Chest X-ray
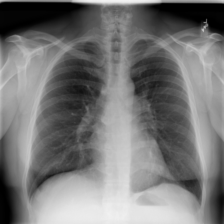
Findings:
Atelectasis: negative
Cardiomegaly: negative
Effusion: negative
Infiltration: negative
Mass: negative
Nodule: negative
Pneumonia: negative
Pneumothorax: negative
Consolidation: negative
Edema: negative
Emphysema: negative
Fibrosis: negative
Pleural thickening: negative
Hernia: negative